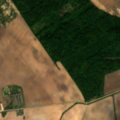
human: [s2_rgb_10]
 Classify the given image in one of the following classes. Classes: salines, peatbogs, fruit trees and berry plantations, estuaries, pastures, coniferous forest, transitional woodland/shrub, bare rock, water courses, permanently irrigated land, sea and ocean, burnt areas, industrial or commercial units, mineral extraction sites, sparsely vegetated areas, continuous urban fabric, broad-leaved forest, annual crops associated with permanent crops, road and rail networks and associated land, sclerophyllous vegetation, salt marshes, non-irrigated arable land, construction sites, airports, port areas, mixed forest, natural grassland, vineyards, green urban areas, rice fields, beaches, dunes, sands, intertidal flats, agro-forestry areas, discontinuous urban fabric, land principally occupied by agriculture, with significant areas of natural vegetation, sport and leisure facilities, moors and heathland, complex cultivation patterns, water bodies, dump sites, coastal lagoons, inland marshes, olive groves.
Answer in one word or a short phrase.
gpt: industrial or commercial units, non-irrigated arable land, broad-leaved forest